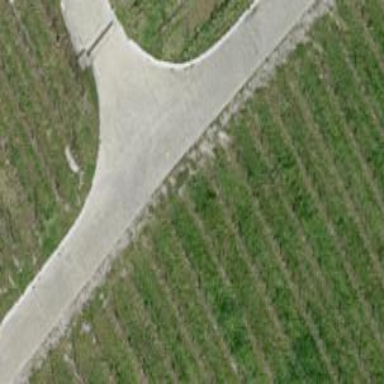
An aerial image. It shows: Paved track with grade 1 surface.